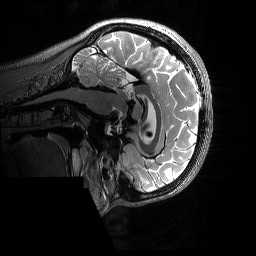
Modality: T2w
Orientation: sagittal
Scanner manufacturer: siemens
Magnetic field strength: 3 T
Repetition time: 3.2 s
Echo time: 0.565 s